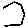
Label: hexagon